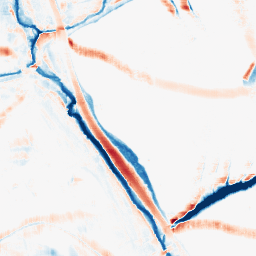
Category: morphological
Decomposition family: morphological_square
Decomposition parameters: operation: average
size: 15
Upsampling method: sinc_blackman
Upsampling parameters: scale: 2
kernel_size: 16
Upsampling scale: 2